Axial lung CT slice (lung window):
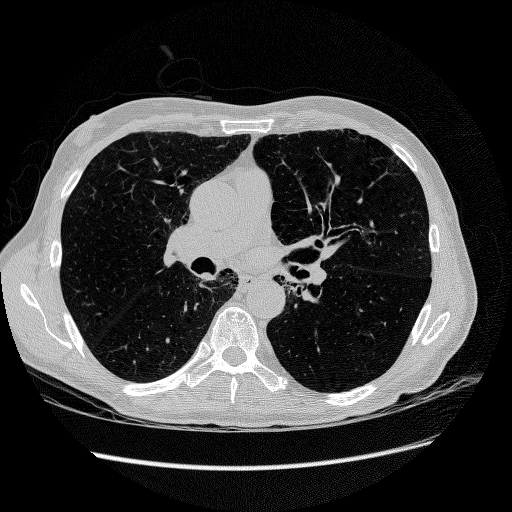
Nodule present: no